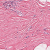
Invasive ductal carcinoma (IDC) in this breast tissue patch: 0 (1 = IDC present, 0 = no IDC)